Question: I need to run a cumulative sum of a value over the Last 12 Months. So far, my cumulative calculation are working, but starting from the Current Month.
I need the total of Last 12 Months, starting .
Currently, I'm using 'OVER' clause on SQL, starting to running the cumulative total from the current row/month.
Please, refer below my code example:
'''
SELECT *,
SUM(Amount) OVER (PARTITION BY ID ORDER BY Date_Month ROWS BETWEEN 11 PRECEDING AND CURRENT ROW) AS TwelveMoTtl
FROM (
SELECT DISTINCT
CAST(DATEADD(MONTH, DATEDIFF(MONTH, 0, TransactionDt), 0) AS DATE) AS Date_Month,
ID,
SUM(Amount) AS Amount
FROM MyTable
WHERE TransactionDt >= '2019-01-01'
GROUP BY
ID,
CAST(DATEADD(MONTH, DATEDIFF(MONTH, 0, TransactionDt), 0) AS DATE)
'''
Here is my results (using only one ID to simplify the example):

As my example, the calculation are starting from the current row, and running over the last 12 months.
If we take the February row for example, I need the cumulative sum from Jan, 2020 to February, 2019.
Any suggestions how could I do it?
Thanks,
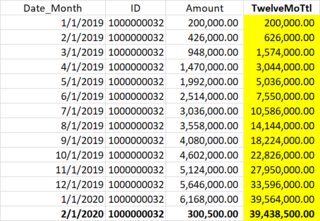
Answer: You seem to understand window functions pretty well. You just have to adjust the window frame:
'''
SUM(Amount) OVER (PARTITION BY ID
ORDER BY Date_Month
ROWS BETWEEN 12 PRECEDING AND 1 PRECEDING
)
'''